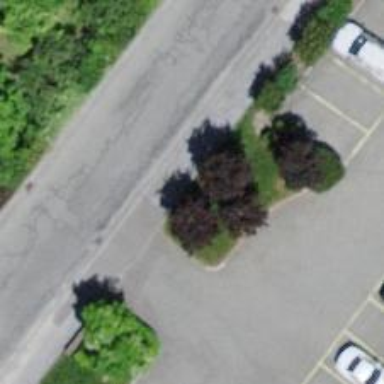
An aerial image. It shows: Brown bench in the vicinity.